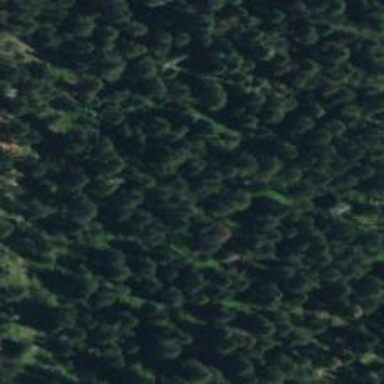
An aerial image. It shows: Woodland with evergreen needle-leaved trees.